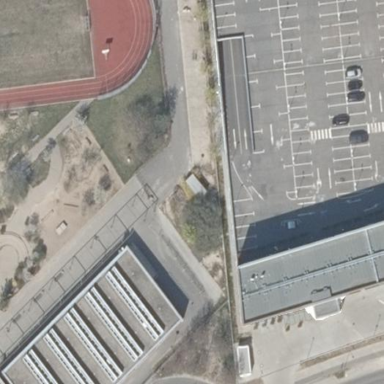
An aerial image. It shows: Commercial building with flat roof.